Question: As shown in the image below, there is a sudden jump in GPS coordinate while I keep track of user activity (walking, biking or driving).
I do not know how to fix this problem even though I have already attempted multiple ways to solve, but as a reference I also posted my code below.
In this image screenshot, I parked my car and walked to campus and came to my office, but it shows me that I went to Harvest Ln which is not right.

'''
-(void)locationManager:(CLLocationManager *)manager didUpdateLocations:(NSArray *)locations{
iNEAT_o_GamesAppDelegate *appDelegate = (iNEAT_o_GamesAppDelegate *)[[UIApplication sharedApplication] delegate];
CoordinateModel *coord = [[CoordinateModel alloc] init];
ActivityType currentActivityType = [DataManager sharedInstance].activityType;
for(int i=0;i<locations.count;i++){
CLLocation * newLocation = [locations objectAtIndex:i];
CLLocationCoordinate2D theLocation = newLocation.coordinate;
CLLocationAccuracy theAccuracy = newLocation.horizontalAccuracy;
NSTimeInterval locationAge = -[newLocation.timestamp timeIntervalSinceNow];
if (locationAge > 30.0)
continue;
//Select only valid location and also location with good accuracy
if(newLocation!=nil&&theAccuracy>0
&&theAccuracy<2000
&&(!(theLocation.latitude==0.0&&theLocation.longitude==0.0))){
coord.latitude = theLocation.latitude;
coord.longitude = theLocation.longitude;
if (currentActivityType == 0) {
// walking
[appDelegate.walkingCoordinates addObject:coord];
}
else if(currentActivityType == 1) {
[appDelegate.bikingCoordinates addObject:coord];
}
else if(currentActivityType == 2) {
// driving
[appDelegate.drivingCoordinates addObject:coord];
}
}
}
}
'''
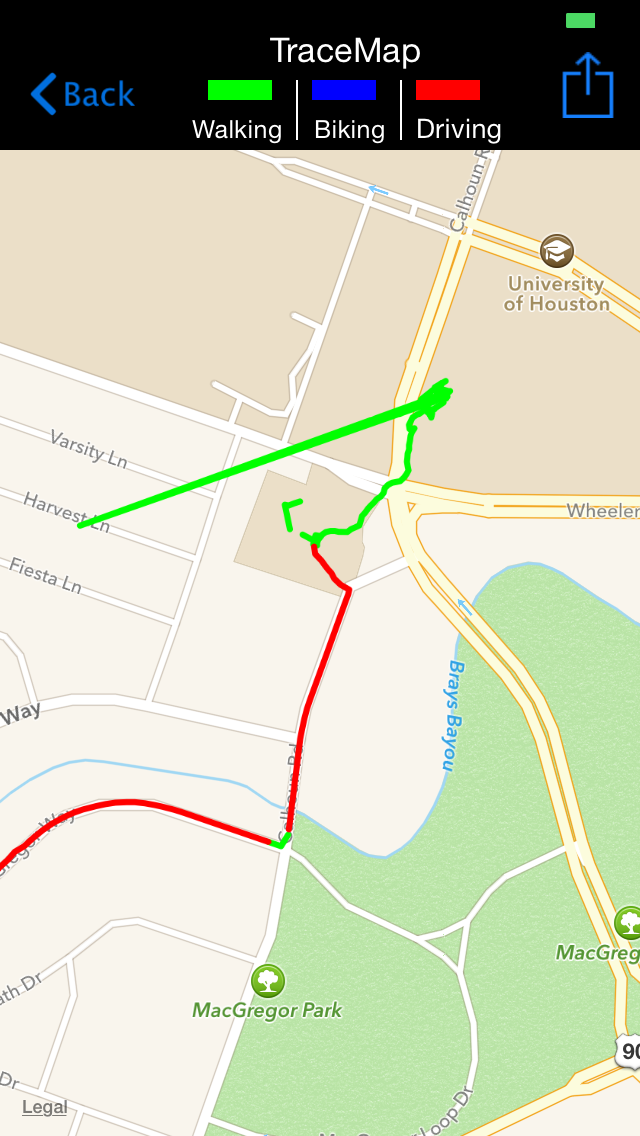
Answer: I have added another condition for walking activity and limited only accuracy between 0-60 meters. and work perfectly fine. Thanks Allessandro and Skladek feedback above.
'''
-(void)locationManager:(CLLocationManager *)manager didUpdateLocations:(NSArray *)locations{
iNEAT_o_GamesAppDelegate *appDelegate = (iNEAT_o_GamesAppDelegate *)[[UIApplication sharedApplication] delegate];
CoordinateModel *coord = [[CoordinateModel alloc] init];
ActivityType currentActivityType = [DataManager sharedInstance].activityType;
for(int i=0;i<locations.count;i++){
CLLocation * newLocation = [locations objectAtIndex:i];
CLLocationCoordinate2D theLocation = newLocation.coordinate;
CLLocationAccuracy theAccuracy = newLocation.horizontalAccuracy;
NSTimeInterval locationAge = -[newLocation.timestamp timeIntervalSinceNow];
if (locationAge > 30.0)
continue;
//Select only valid location and also location with good accuracy
if(newLocation!=nil&&theAccuracy>0
&&theAccuracy<2000
&&(!(theLocation.latitude==0.0&&theLocation.longitude==0.0))){
coord.latitude = theLocation.latitude;
coord.longitude = theLocation.longitude;
if (currentActivityType == 0 && theAccuracy<60) {
// walking
[appDelegate.walkingCoordinates addObject:coord];
}
else if(currentActivityType == 1) {
[appDelegate.bikingCoordinates addObject:coord];
}
else if(currentActivityType == 2) {
// driving
[appDelegate.drivingCoordinates addObject:coord];
}
}
}
}
'''